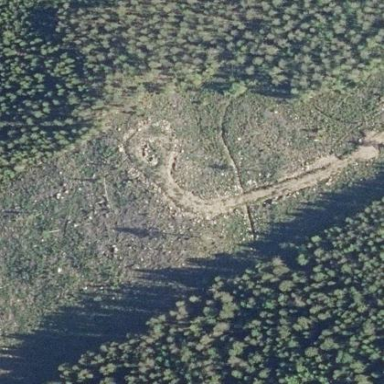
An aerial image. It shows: Clearcut man-made area surrounded by scrub vegetation.